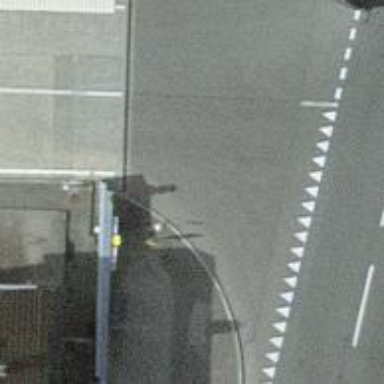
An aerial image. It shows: Regular kerb barrier.